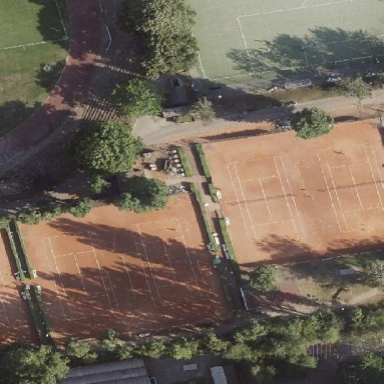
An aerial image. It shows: Clay tennis court in leisure land pitch.